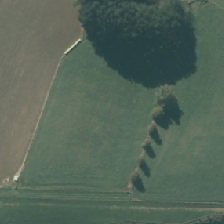
Land cover: shortrotation_cropland